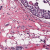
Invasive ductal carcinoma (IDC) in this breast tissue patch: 0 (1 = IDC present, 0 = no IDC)